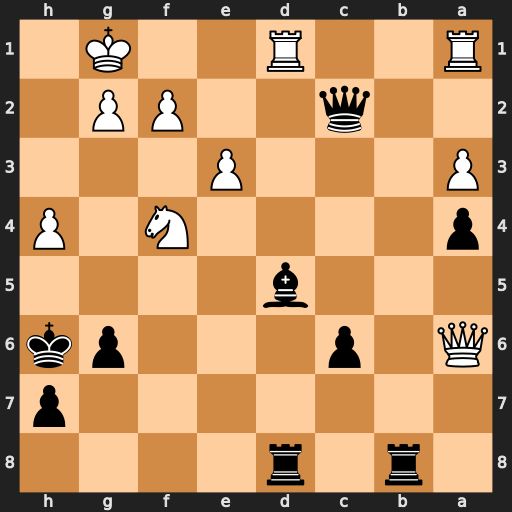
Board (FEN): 1r1r4/7p/Q1p3pk/3b4/p4N1P/P3P3/2q2PP1/R2R2K1
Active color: b
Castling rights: -
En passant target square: -
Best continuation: Bc4 Rxd8 Rb1+ Rxb1 Qxb1+ Kh2 Bxa6